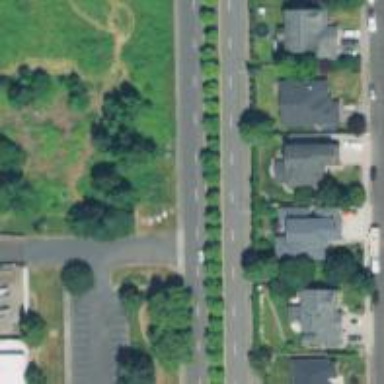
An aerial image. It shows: Secondary road.